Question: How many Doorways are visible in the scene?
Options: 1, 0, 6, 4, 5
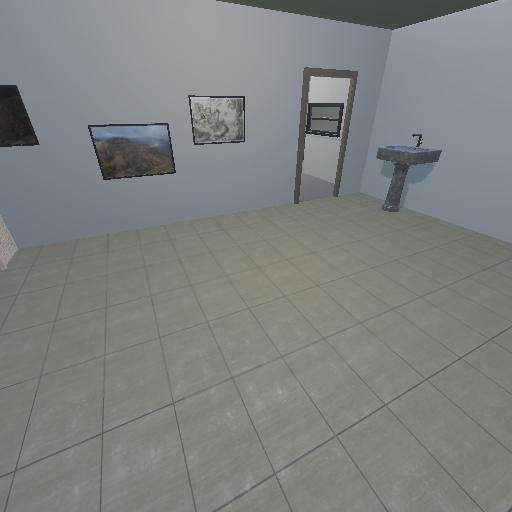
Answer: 1